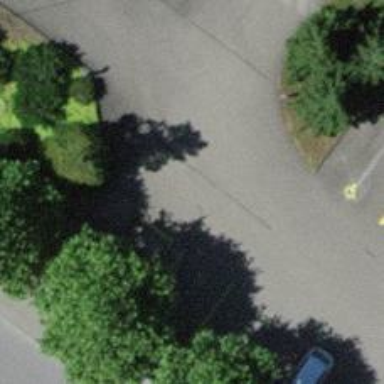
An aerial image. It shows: Parking aisle designated as service road.